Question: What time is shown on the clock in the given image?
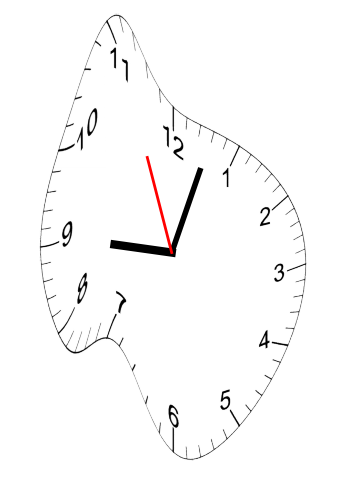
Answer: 09:02:56